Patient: sex F, age 26
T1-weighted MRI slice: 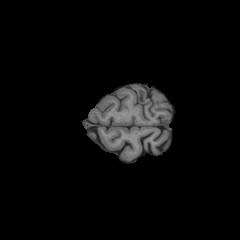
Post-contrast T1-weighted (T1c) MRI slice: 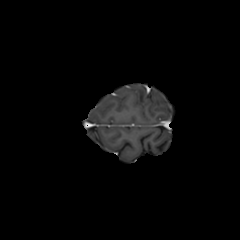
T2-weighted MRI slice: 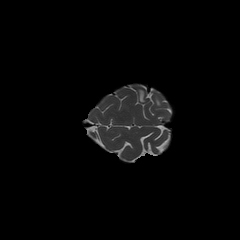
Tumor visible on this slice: yes
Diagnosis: Glioblastoma, IDH-wildtype
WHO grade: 4